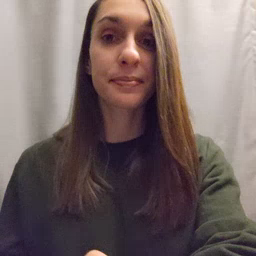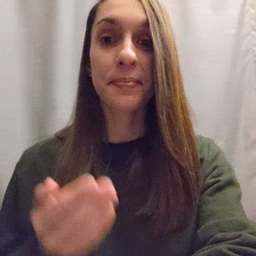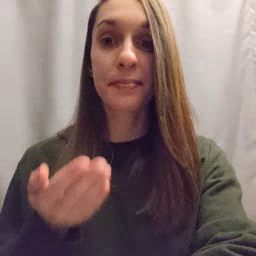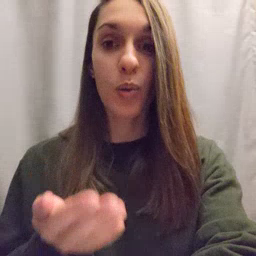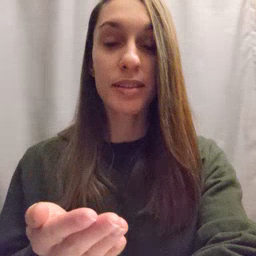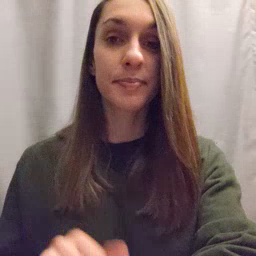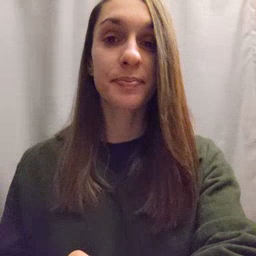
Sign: boat